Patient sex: M
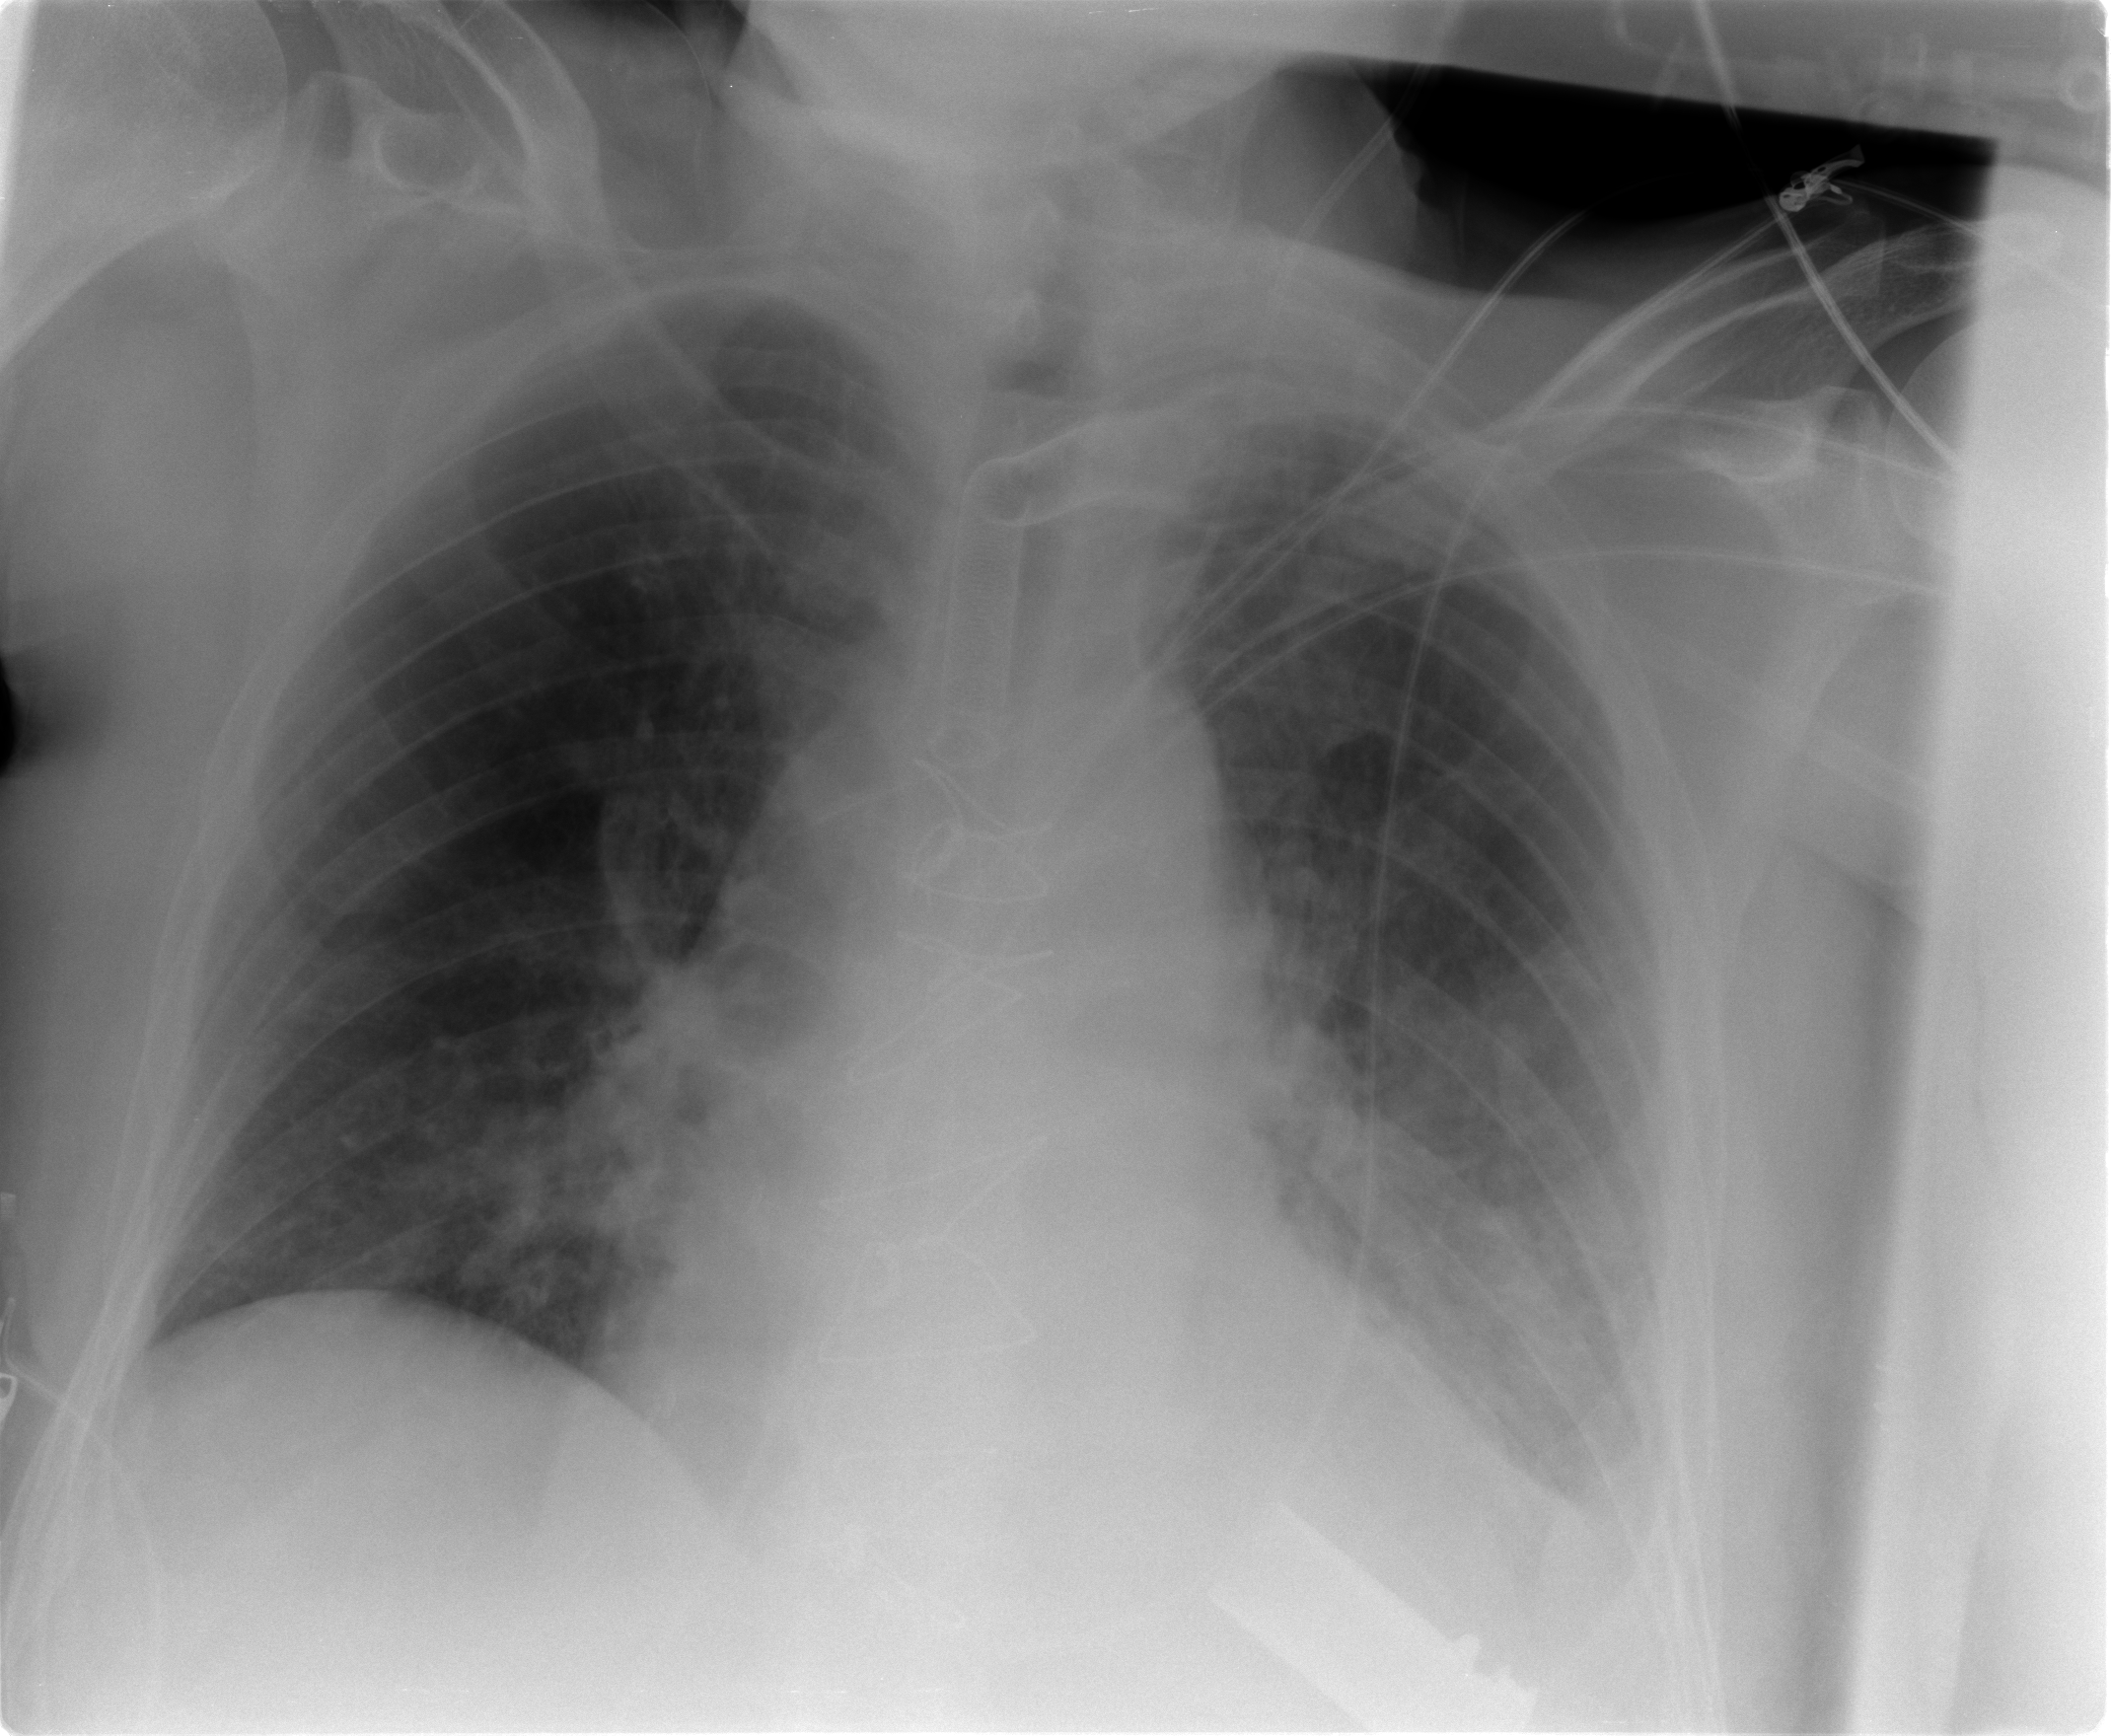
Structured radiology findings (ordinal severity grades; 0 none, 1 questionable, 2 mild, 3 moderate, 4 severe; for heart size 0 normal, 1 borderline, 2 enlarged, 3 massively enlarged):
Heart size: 2
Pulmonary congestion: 2
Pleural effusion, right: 0
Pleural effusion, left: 2
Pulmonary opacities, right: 1
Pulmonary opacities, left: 2
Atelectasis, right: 2
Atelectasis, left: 2